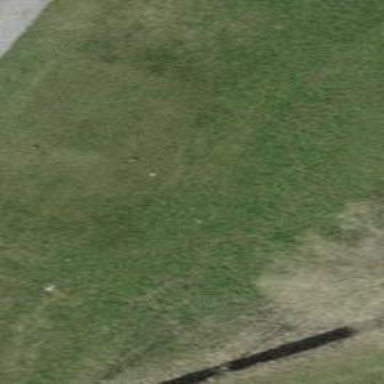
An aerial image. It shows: Golf tee.